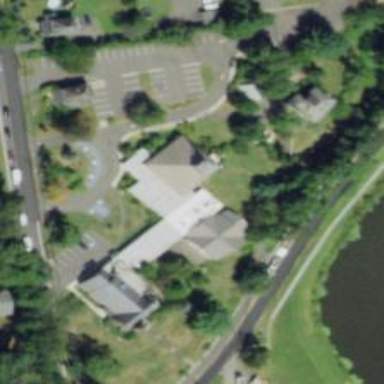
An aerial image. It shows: Church which is place of worship.